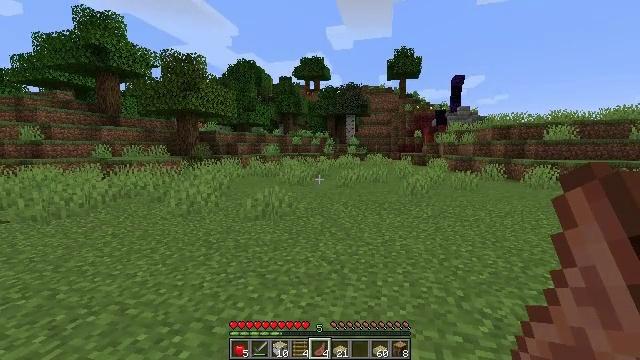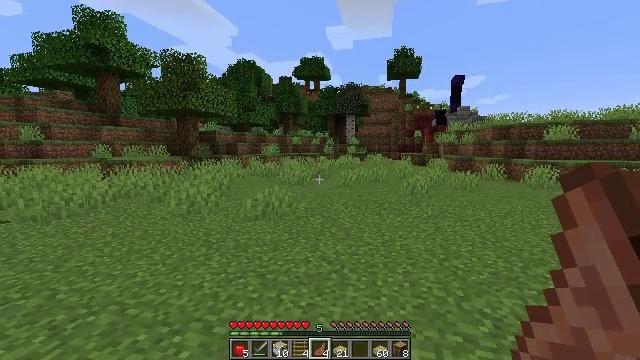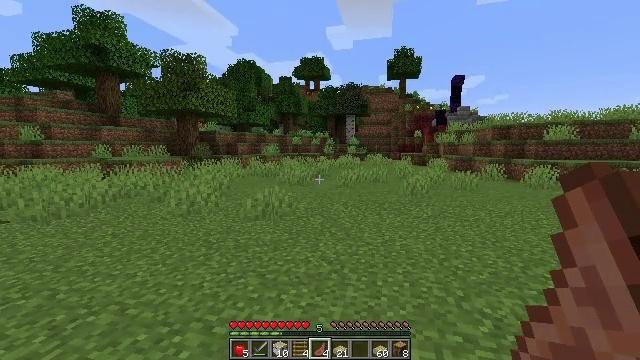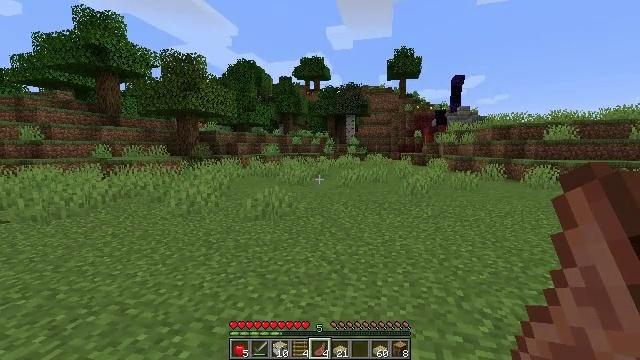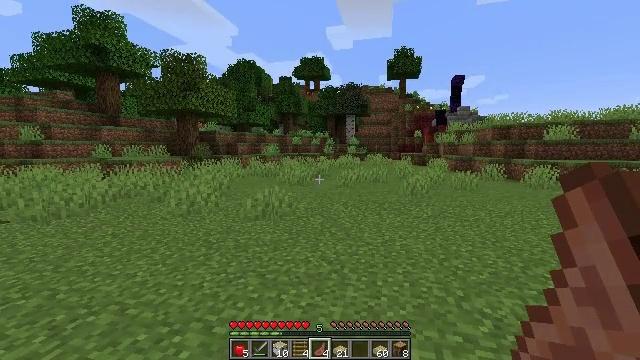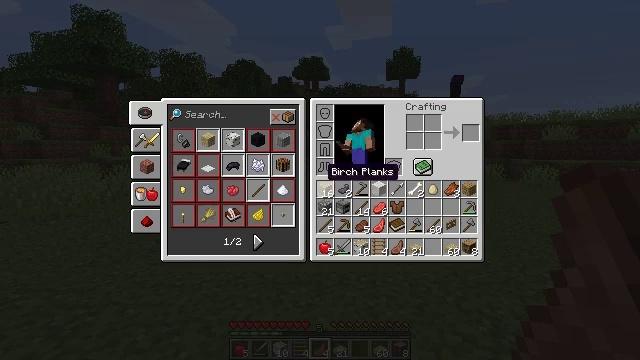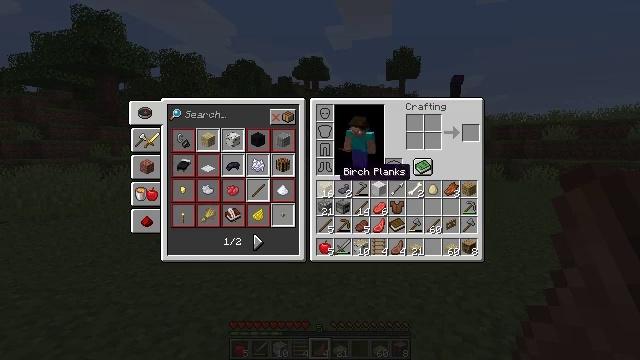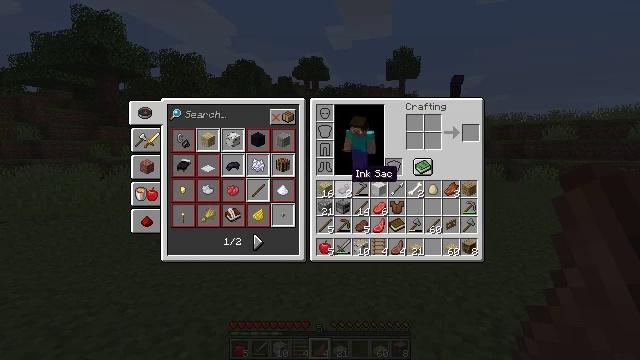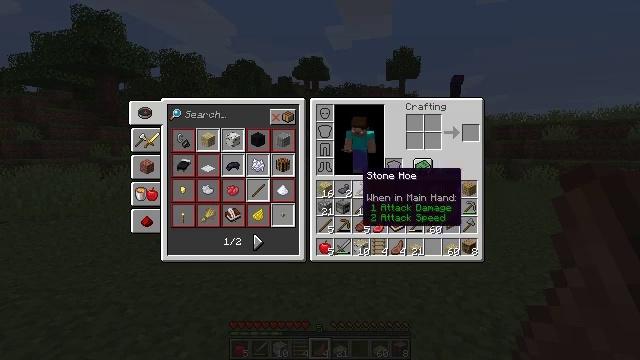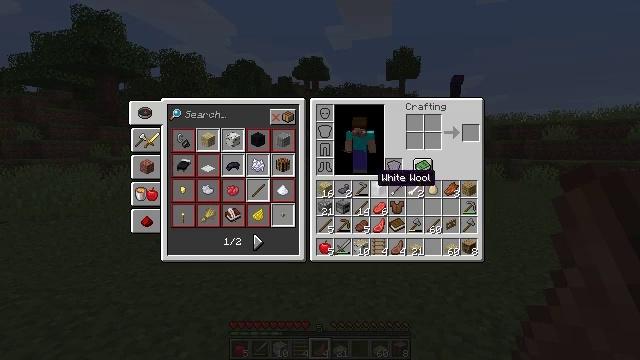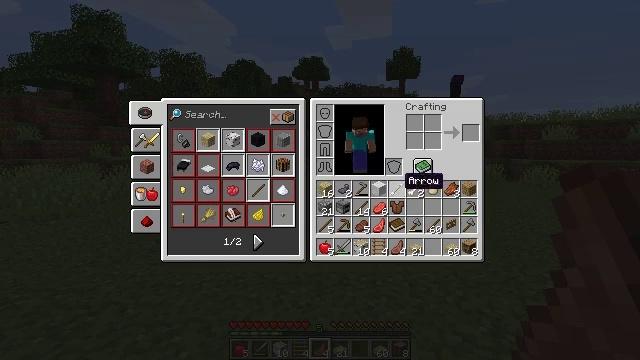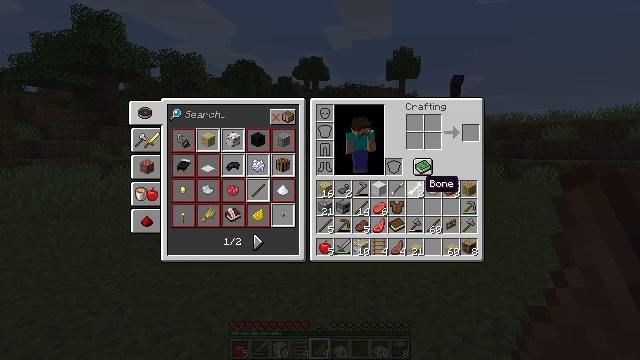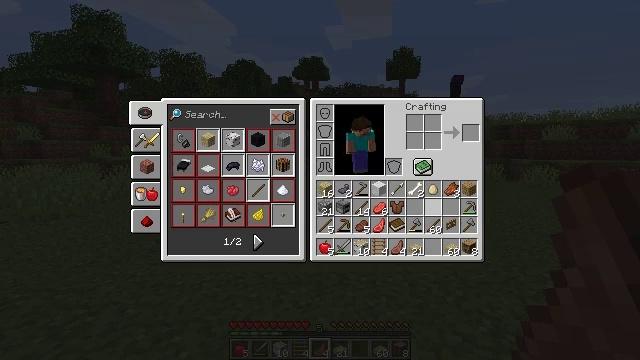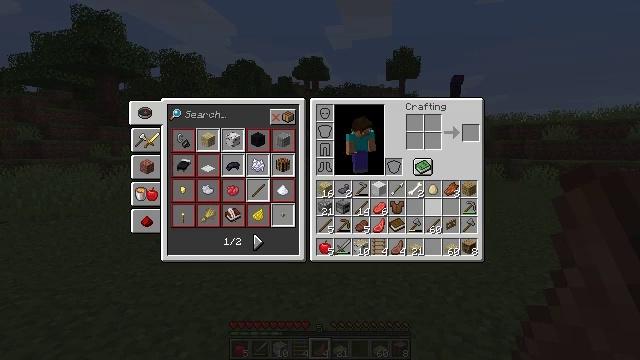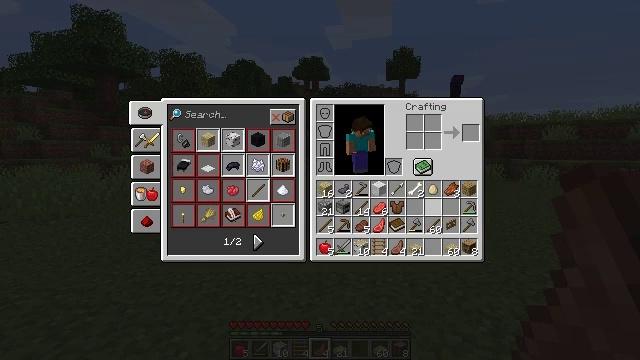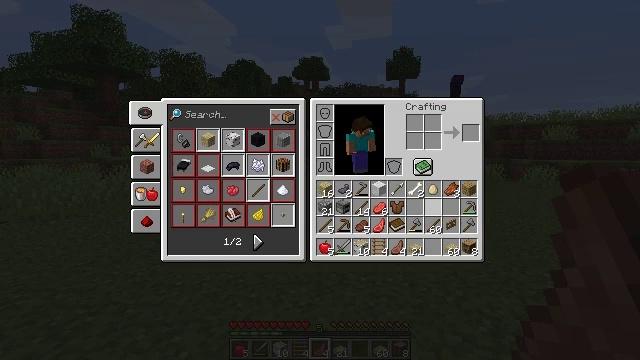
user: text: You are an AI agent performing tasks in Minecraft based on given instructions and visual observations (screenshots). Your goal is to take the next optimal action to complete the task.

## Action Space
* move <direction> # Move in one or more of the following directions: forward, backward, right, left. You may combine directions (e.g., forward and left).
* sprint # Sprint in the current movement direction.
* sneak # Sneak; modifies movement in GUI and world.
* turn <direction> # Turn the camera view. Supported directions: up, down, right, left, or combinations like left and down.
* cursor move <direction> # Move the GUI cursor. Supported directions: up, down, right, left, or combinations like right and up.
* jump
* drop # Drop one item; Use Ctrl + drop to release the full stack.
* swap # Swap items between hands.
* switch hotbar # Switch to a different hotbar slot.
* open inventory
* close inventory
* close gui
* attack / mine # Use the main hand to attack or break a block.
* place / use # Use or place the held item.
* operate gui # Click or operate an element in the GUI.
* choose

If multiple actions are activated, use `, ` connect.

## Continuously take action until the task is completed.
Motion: motion action
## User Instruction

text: Create a birch door with birch planks.
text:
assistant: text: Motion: no_op
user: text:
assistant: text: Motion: no_op
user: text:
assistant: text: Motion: no_op
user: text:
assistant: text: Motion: no_op
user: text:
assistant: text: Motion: open inventory
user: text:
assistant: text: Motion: cursor move right, open inventory
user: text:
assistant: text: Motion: cursor move right, open inventory
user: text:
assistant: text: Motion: cursor move right
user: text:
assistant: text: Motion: cursor move right
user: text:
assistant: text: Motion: cursor move right
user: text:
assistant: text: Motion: cursor move right
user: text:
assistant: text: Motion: cursor move right and down
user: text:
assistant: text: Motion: no_op
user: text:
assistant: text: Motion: no_op
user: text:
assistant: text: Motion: no_op
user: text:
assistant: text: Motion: no_op
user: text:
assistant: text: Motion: no_op
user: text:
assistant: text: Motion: no_op
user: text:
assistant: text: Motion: no_op
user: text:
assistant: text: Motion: no_op
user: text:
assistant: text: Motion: no_op
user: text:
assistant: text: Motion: no_op
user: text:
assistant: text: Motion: no_op
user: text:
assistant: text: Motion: no_op
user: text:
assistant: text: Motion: no_op
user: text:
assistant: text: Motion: no_op
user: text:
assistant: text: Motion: no_op
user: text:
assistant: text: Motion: no_op
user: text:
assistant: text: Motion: no_op
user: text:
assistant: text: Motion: no_op